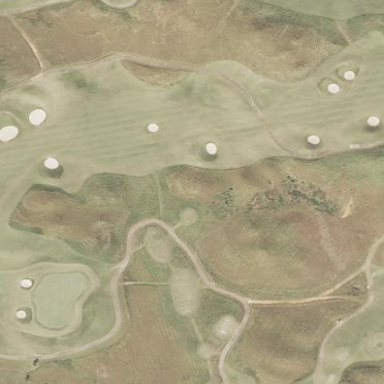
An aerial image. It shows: Golf fairway surrounded by grass.